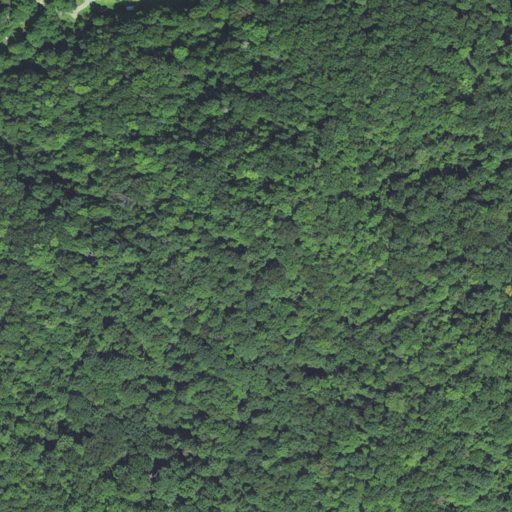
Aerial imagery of ridge(s) in North Carolina named Big Ridge containing deciduous forest, mixed forest, and open development